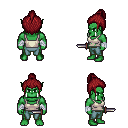
a pixel art fantasy rpg character, male body template, orc, green skin, white pirate shirt, teal pants, brunette short topknot hairstyle, white cloth bandages, dagger, four views (front, back, left, right), 2x2 character sprite sheet, small pixel art, hard edges, no anti-aliasing